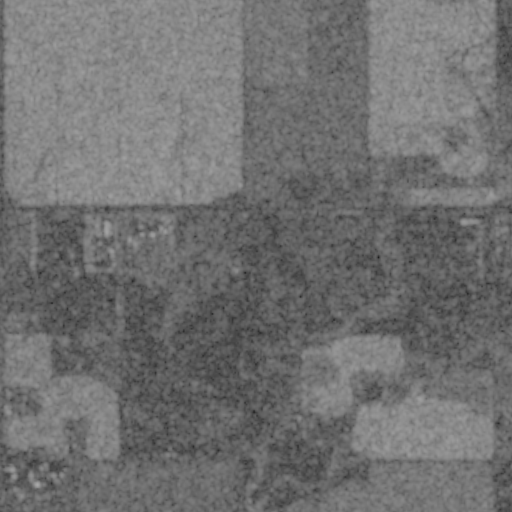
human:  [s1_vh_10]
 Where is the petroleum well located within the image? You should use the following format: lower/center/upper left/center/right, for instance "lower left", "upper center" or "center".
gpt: The petroleum well is located in the lower center of the image.
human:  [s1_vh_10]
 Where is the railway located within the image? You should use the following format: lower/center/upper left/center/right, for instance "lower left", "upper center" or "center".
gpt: The railway is located in the lower right of the image.
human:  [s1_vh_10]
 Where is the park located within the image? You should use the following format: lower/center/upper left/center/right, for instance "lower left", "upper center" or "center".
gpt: There is no park in the image.

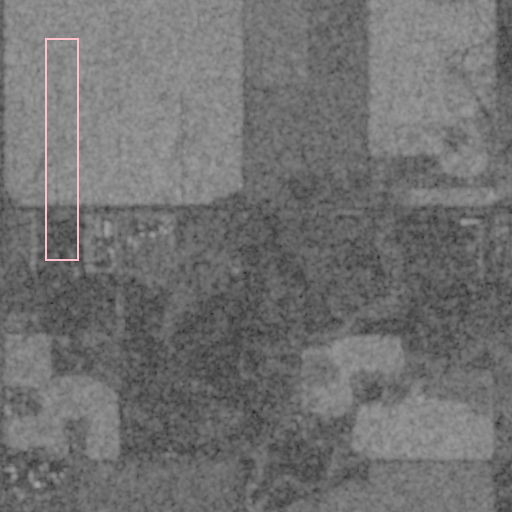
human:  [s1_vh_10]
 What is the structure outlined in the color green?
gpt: There is no green outline.
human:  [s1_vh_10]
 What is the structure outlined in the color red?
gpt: There is no structure outlined in red.